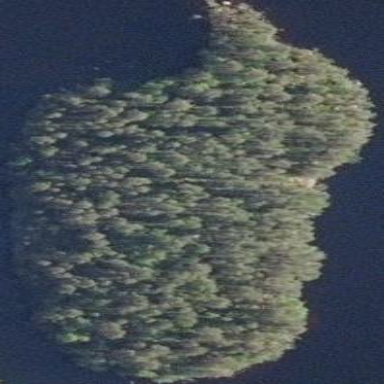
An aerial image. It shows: Islet covered with woodland.